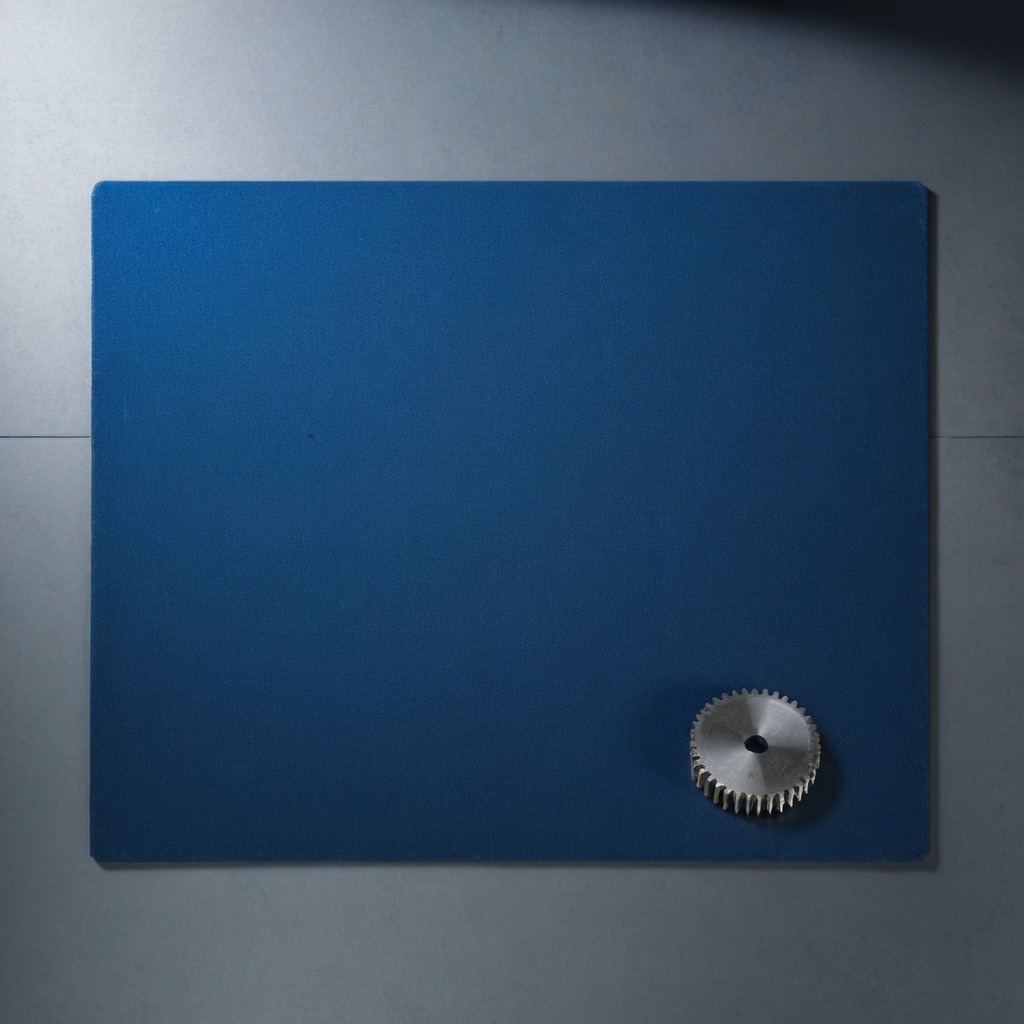
A steel gear with teeth lies on a clean granite tabletop covered with a blue rubber mat inside a workshop under bright overhead lighting crisp shadows high clarity worn but beneath the mat